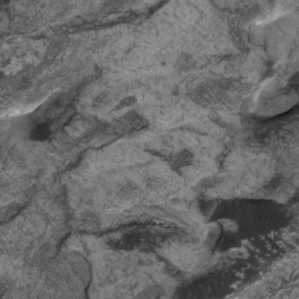
Label: non_frost